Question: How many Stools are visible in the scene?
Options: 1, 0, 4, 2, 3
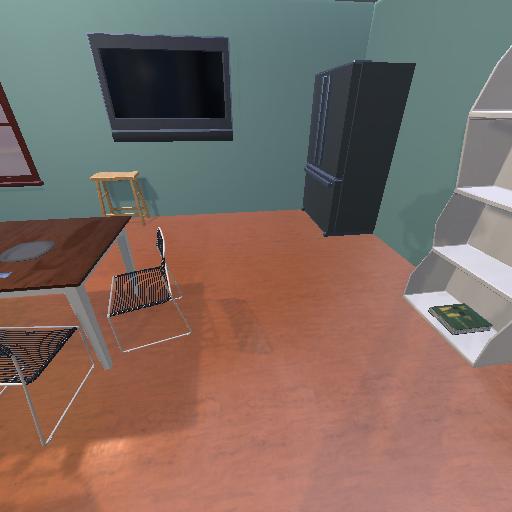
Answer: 1